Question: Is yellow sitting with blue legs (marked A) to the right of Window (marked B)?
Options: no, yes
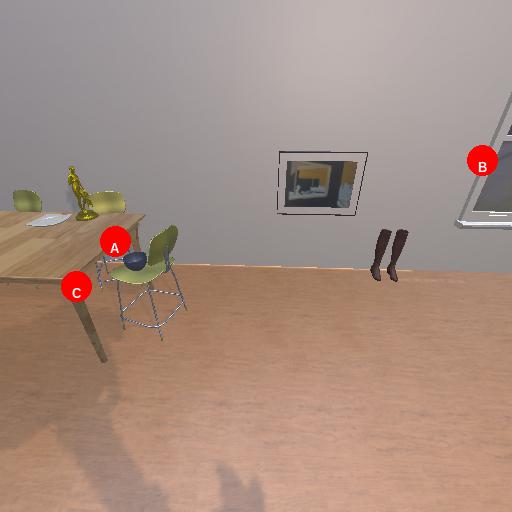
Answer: no